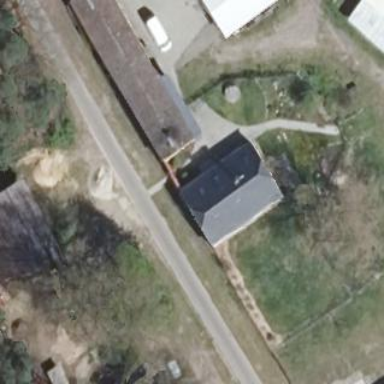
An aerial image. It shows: Gabled roof on farm auxiliary building.